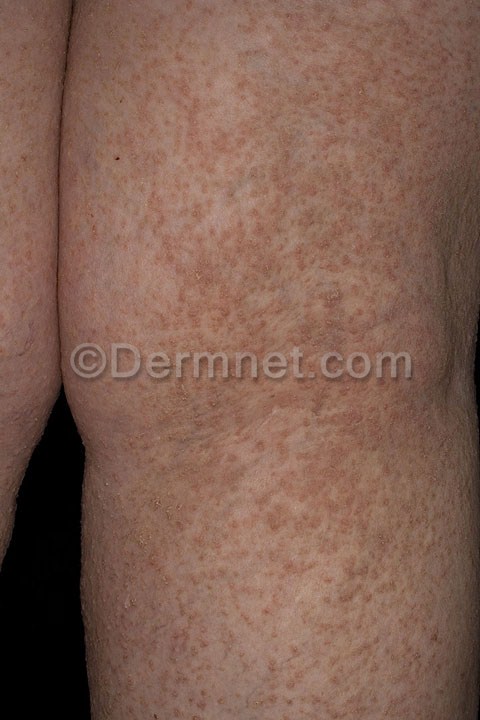
Disease: Bullous Disease Photos